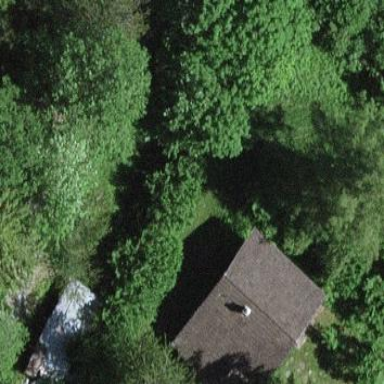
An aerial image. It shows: Hut.